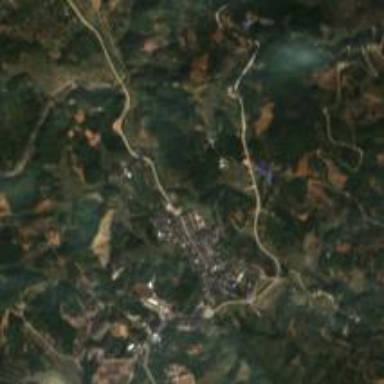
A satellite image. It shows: Ethnic township within town.